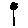
Label: flower